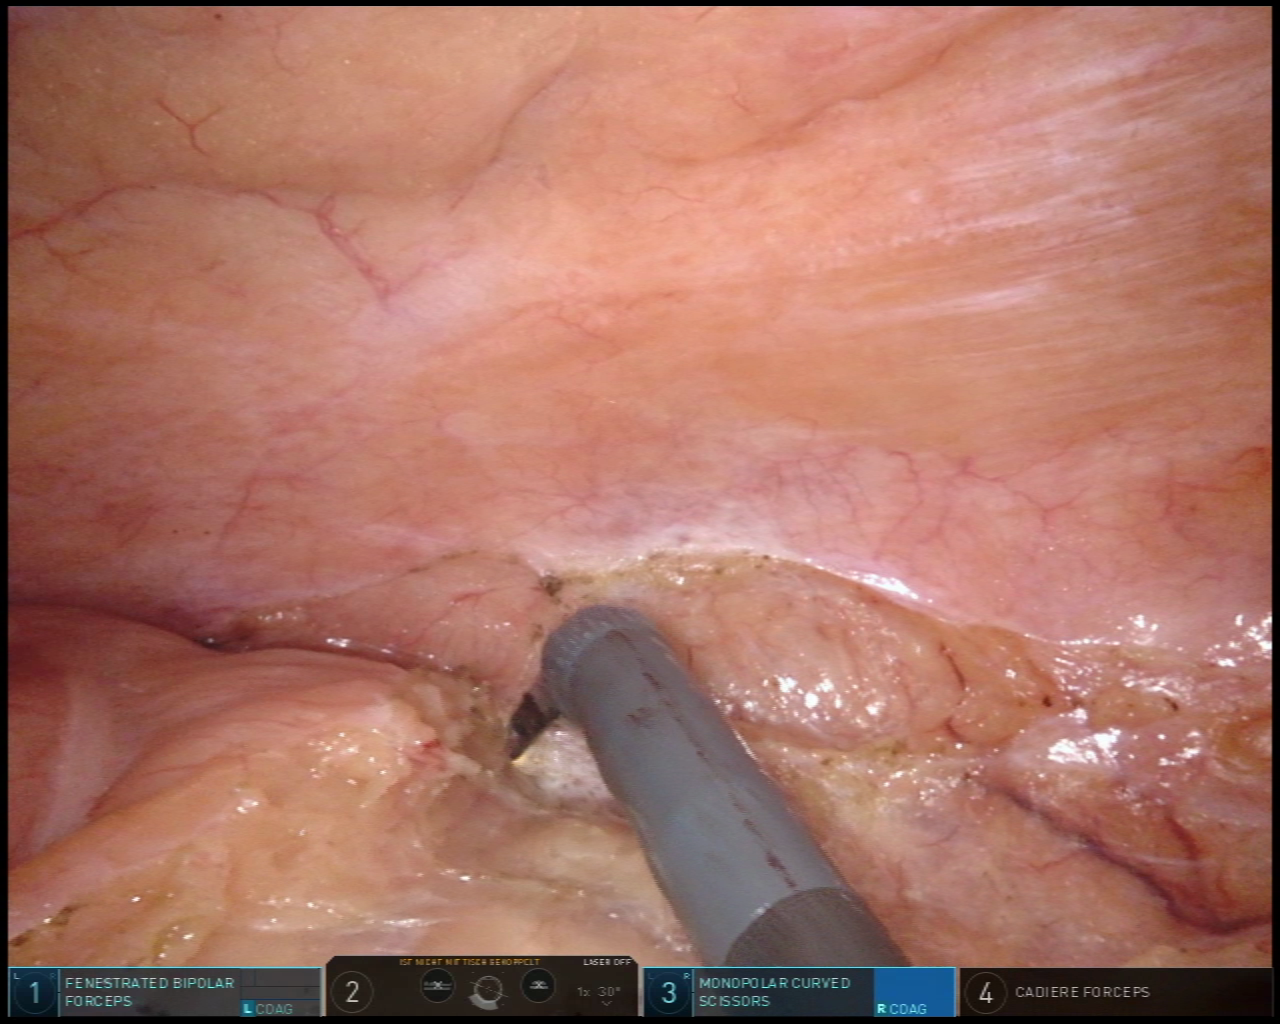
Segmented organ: colon
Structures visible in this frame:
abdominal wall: yes
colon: yes
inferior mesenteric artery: no
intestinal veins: no
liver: no
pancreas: no
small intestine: no
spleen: no
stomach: no
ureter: no
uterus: no
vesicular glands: no